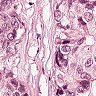
Metastatic tissue present: yes